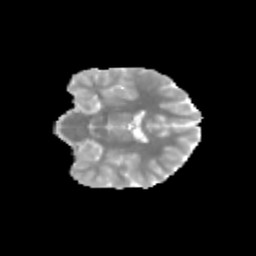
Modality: MD
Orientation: coronal
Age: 11
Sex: female
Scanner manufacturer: siemens
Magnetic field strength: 3 T
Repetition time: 3.8 s
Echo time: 0.07 s